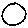
Label: circle